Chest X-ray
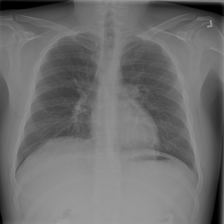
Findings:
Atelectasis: negative
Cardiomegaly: negative
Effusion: negative
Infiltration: positive
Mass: negative
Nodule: negative
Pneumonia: negative
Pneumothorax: negative
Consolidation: negative
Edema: negative
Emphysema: negative
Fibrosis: negative
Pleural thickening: negative
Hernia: negative